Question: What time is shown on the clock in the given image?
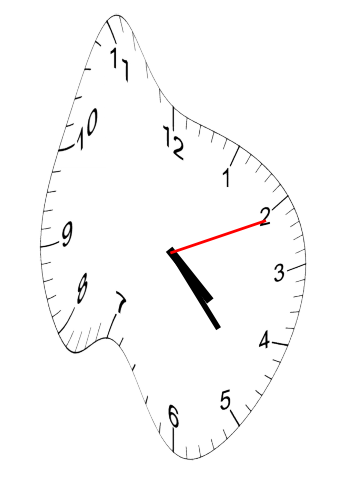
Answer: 04:23:11